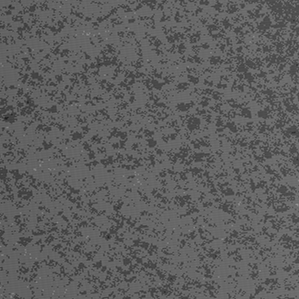
Label: frost